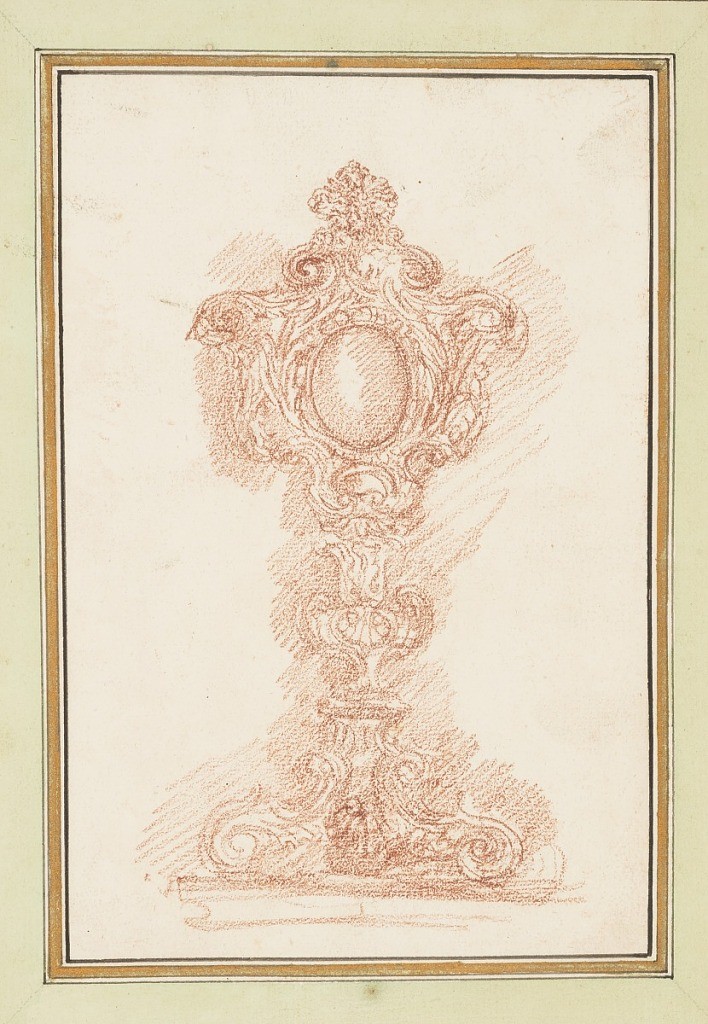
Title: Monstrance
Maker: Jean-Robert Ango, French, active in Rome 1759 –1770, d. 1773
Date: ca. 1759–70
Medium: Red chalk on paper
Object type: Drawing
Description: Monstrance with an oval window and a wide base.